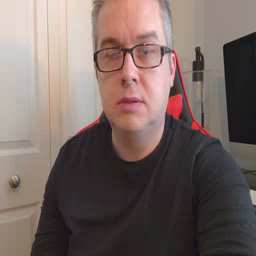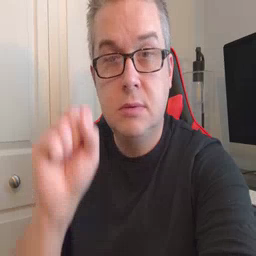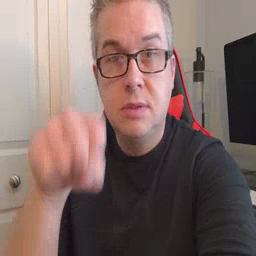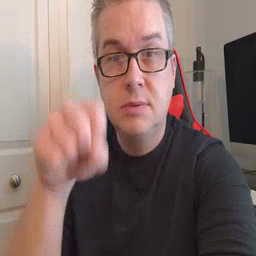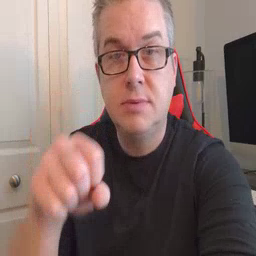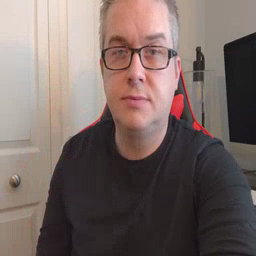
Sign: yes